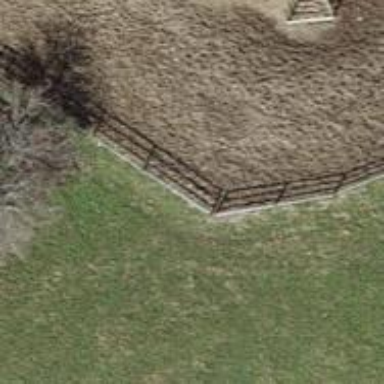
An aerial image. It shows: Fence.